Question: i have a view and i want when i change the orientation this view a slideshow appear
how is called this function and how to do this kind of thing...?

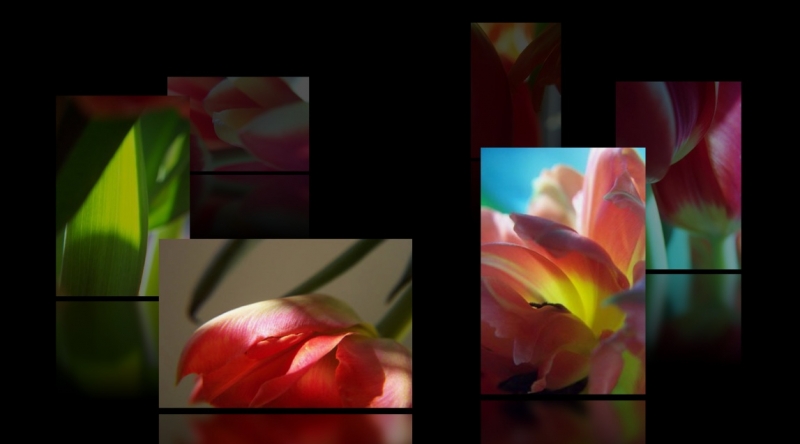
Answer: Look Here:
<URL>
This is a tutorial about how to make something very similar to your example. You may have to either adjust the tutorial code or your own code to make them fit together.
Edit: Just realised the link to the tutorial in that article is broken.
You may have more success creating something like <URL> and adapting it.